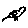
Label: bird